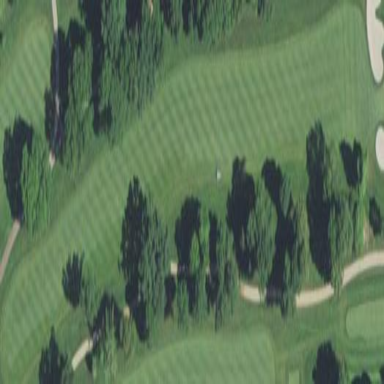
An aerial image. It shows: Golf fairway surrounded by grass.